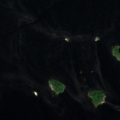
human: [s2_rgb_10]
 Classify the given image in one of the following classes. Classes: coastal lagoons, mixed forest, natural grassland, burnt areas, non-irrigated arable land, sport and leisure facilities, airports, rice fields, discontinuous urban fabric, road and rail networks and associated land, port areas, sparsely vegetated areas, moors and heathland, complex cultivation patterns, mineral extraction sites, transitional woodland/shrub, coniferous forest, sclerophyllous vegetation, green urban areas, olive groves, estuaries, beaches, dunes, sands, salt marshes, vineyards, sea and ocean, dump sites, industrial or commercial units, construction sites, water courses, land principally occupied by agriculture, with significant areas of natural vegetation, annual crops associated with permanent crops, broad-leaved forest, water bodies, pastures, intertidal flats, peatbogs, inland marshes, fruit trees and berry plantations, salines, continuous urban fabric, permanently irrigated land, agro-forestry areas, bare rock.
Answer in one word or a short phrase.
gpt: water bodies